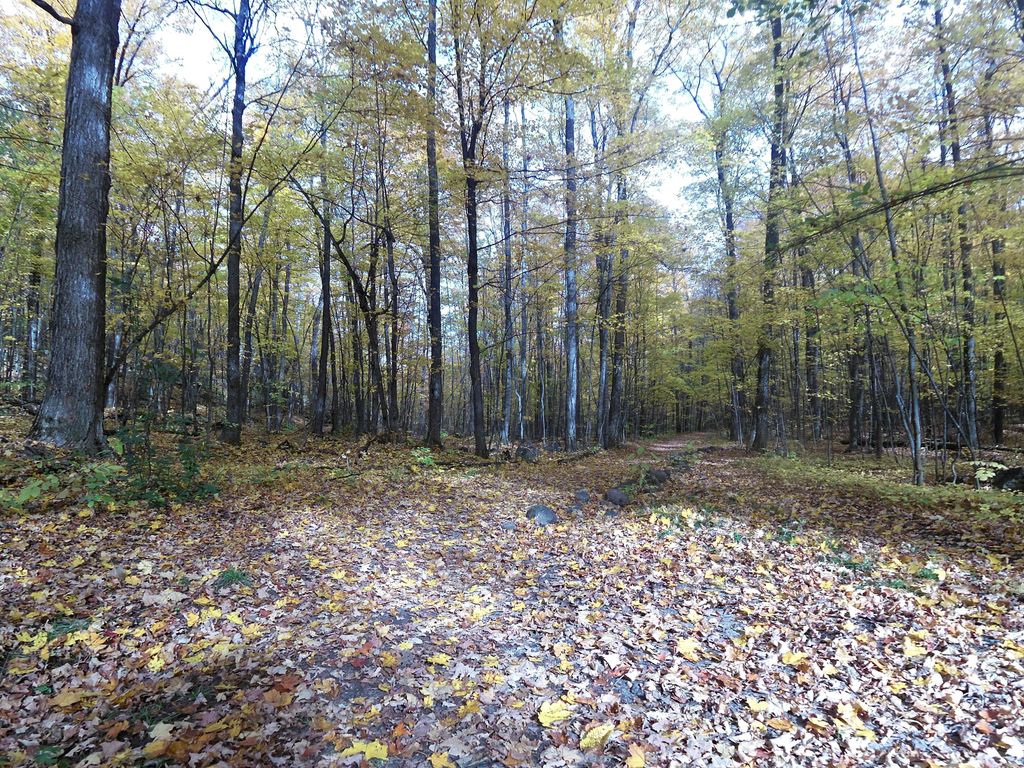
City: ottawa-gatineau